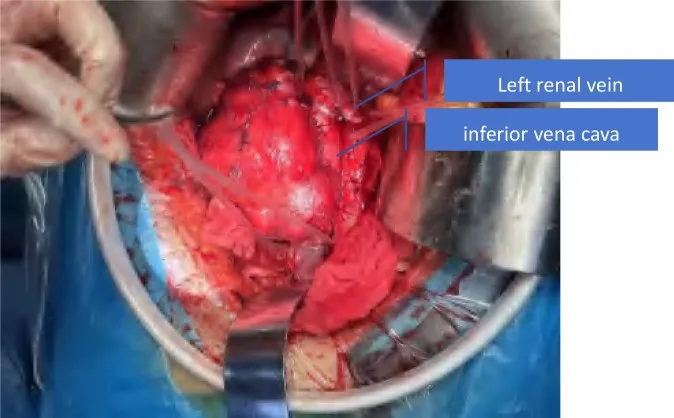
Tumor and surrounding organs.
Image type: medical_photograph (other_medical_photograph)